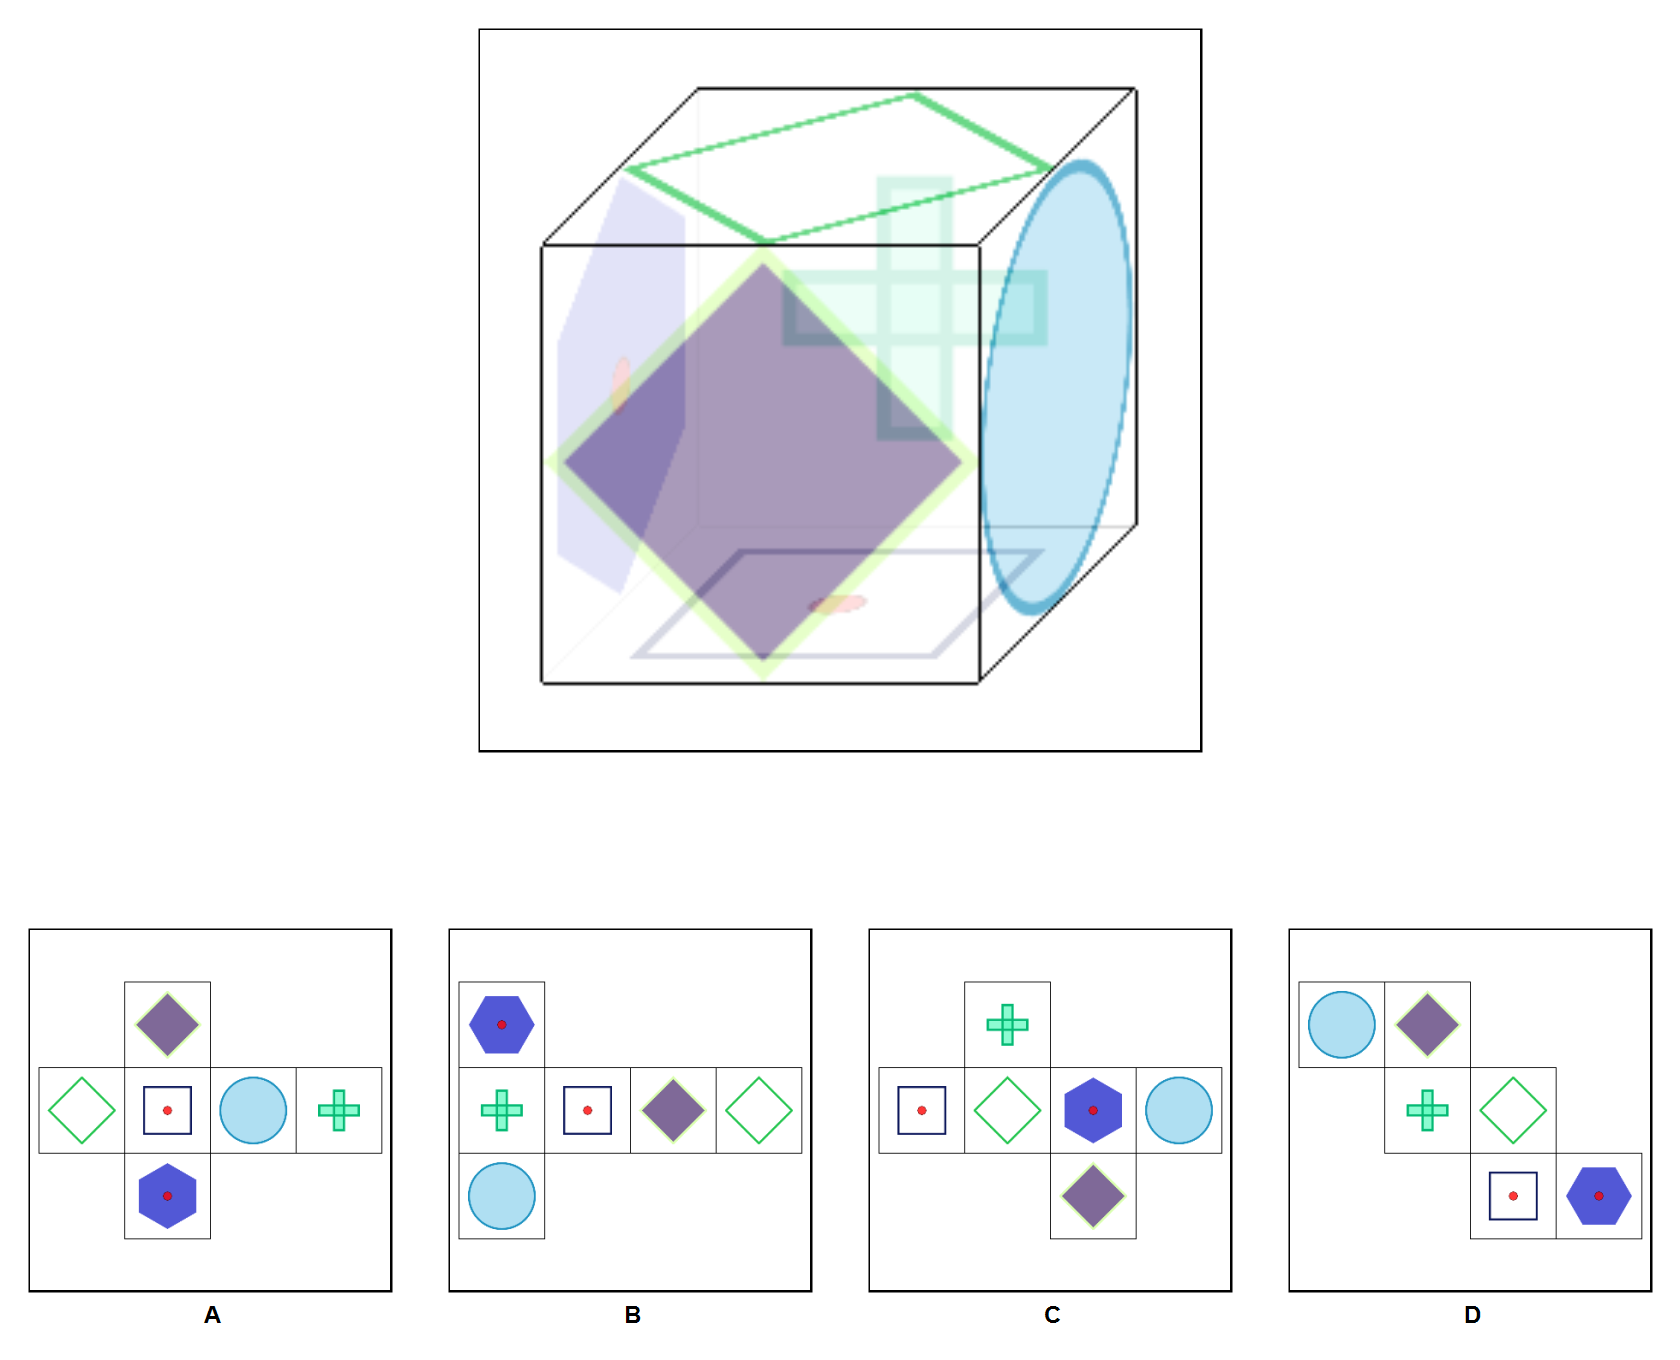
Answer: B